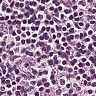
Metastatic tissue present: no